Question: please don't judge my JS skills, I'm complete beginner in it. =))
So I have a function that register user, But I want to make "create_sample_user" button to fill text fields with some data. This way people can quickly check the website, without typing names, email and so on...

But the problem is: Register button works fine when I type username and all other fields by my self. But Doesn't work(I assume it just doesn't 'see' the values of the text fields) when I fill them with "create_sample_user" button.
'''
function create_sample_user() {
var button = $("#create-sample-user");
button.click(function() {
var ranNum = 1 + Math.floor(Math.random() * 100);
var uname = 'Sample_'+ranNum;
$("#id_username").val(uname);
$("#id_email").val(uname+'@'+uname+'.com');
$("#id_password").val(uname);
$("#id_password2").val(uname);
});
}
function register_user() {
$("#register-user").click(function() {
$.ajax({
url: "/registration/register_user/",
type: "POST",
dataType: "text",
data: {
username : $("#id_username").val(),
email : $("#id_email").val(),
password : $("#id_password").val(),
password2 : $("#id_password2").val(),
},
success: function(data) {
parsed_data = $.parseJSON(data);
if (data) {
alert("User was created");
window.location = parsed_data.link;
}
else {
alert("Error");
}
}
});
});
}
'''
# THE ANSWER:
whole thing didn't work because of one character in this line of code:
'''
'var uname = 'Sample_'+ranNum;'
'''
For some reason '_' character was the problem, and AJAX didn't want take it.
in other words:
'''
var uname = 'Sample'+ranNum;
'''
This line would do the trick :=)
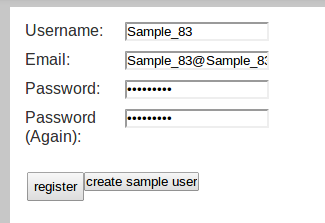
Answer: Okay, replace your 'create_sample_user()' method with this:
'''
$(document).ready(function() {
var button = $("#create-sample-user");
button.click(function() {
var ranNum = 1 + Math.floor(Math.random() * 100);
var uname = 'Sample_'+ranNum;
$("#id_username").val(uname);
$("#id_email").val(uname+'@'+uname+'.com');
$("#id_password").val(uname);
$("#id_password2").val(uname);
});
} );
'''
Also, try removing the 'function register_user()' function wrapper.
This should do it. It should pop up the success alert box as well (I changed your AJAX URL to use the AJAX echo for jsFiddle):
<URL>
UPDATES (since you posted your code - I will update this with bugs as I find them):
- '$(document).ready()'- 'function register_user() {'
I made a tiny update to my earlier fiddle, just in case it helps with testing, and changed the request type to "GET". Open your browser's console (F12), right-click and turn on logging for XMLHttpRequests. Then run it and you will see that the AJAX is successfully transmitting the data. I don't know what is wrong with your other stuff but I don't have a server that I can test it on and I'm not getting enough feedback to know what's going on after you try each suggestion (or even if you're trying them). I just hope this helps you solve your problem.
Good Luck! :)